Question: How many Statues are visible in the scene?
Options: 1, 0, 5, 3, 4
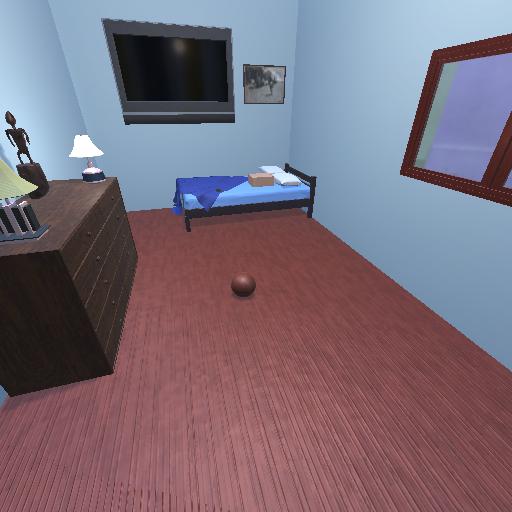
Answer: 1